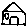
Label: house